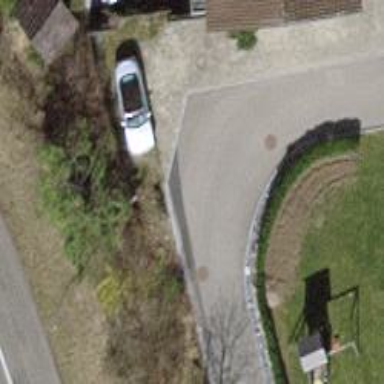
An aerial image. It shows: Residential road with asphalt surface and no sidewalks.